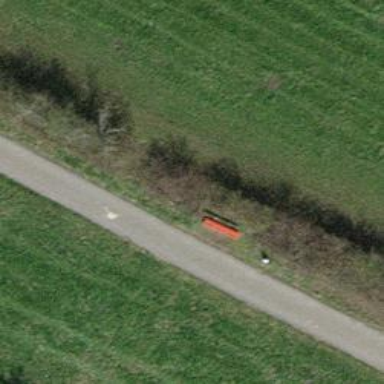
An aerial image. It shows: Red bench.